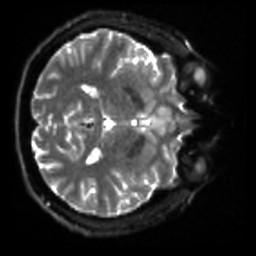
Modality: sbref
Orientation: axial
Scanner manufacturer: siemens
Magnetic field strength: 3 T
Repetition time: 4 s
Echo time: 0.0594 s